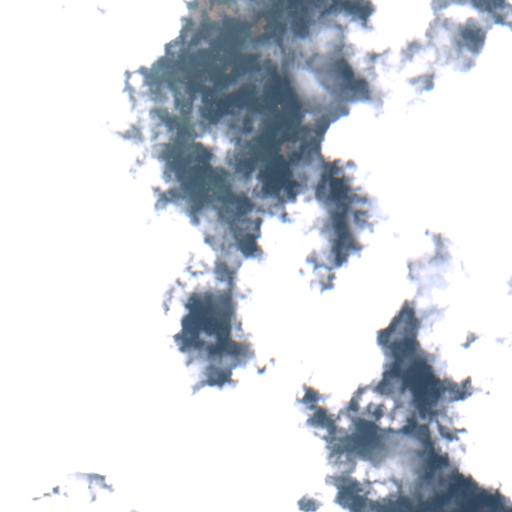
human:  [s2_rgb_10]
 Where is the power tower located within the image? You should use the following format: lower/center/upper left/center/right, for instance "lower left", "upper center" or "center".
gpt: The power tower is located in the left of the image.
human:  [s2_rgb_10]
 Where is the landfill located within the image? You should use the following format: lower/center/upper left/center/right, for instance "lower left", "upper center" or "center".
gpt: There is no landfill in the image.